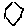
Label: hexagon